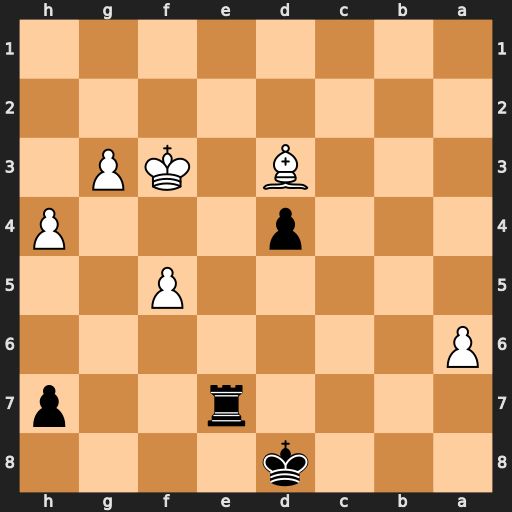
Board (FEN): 3k4/4r2p/P7/5P2/3p3P/3B1KP1/8/8
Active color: b
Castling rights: -
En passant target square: -
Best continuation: Re3+ Kf4 Rxd3